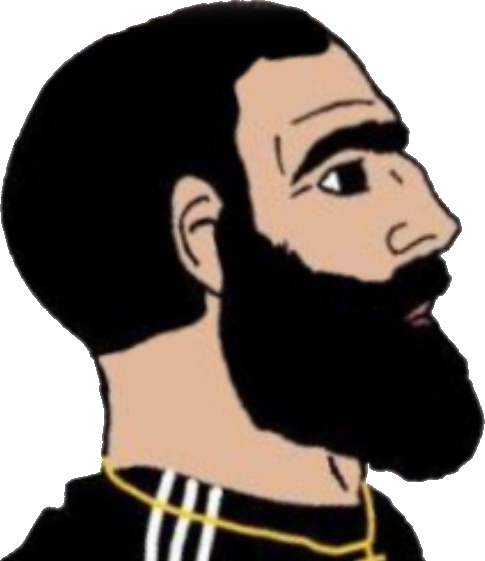
Label: 4_Yes_Chad